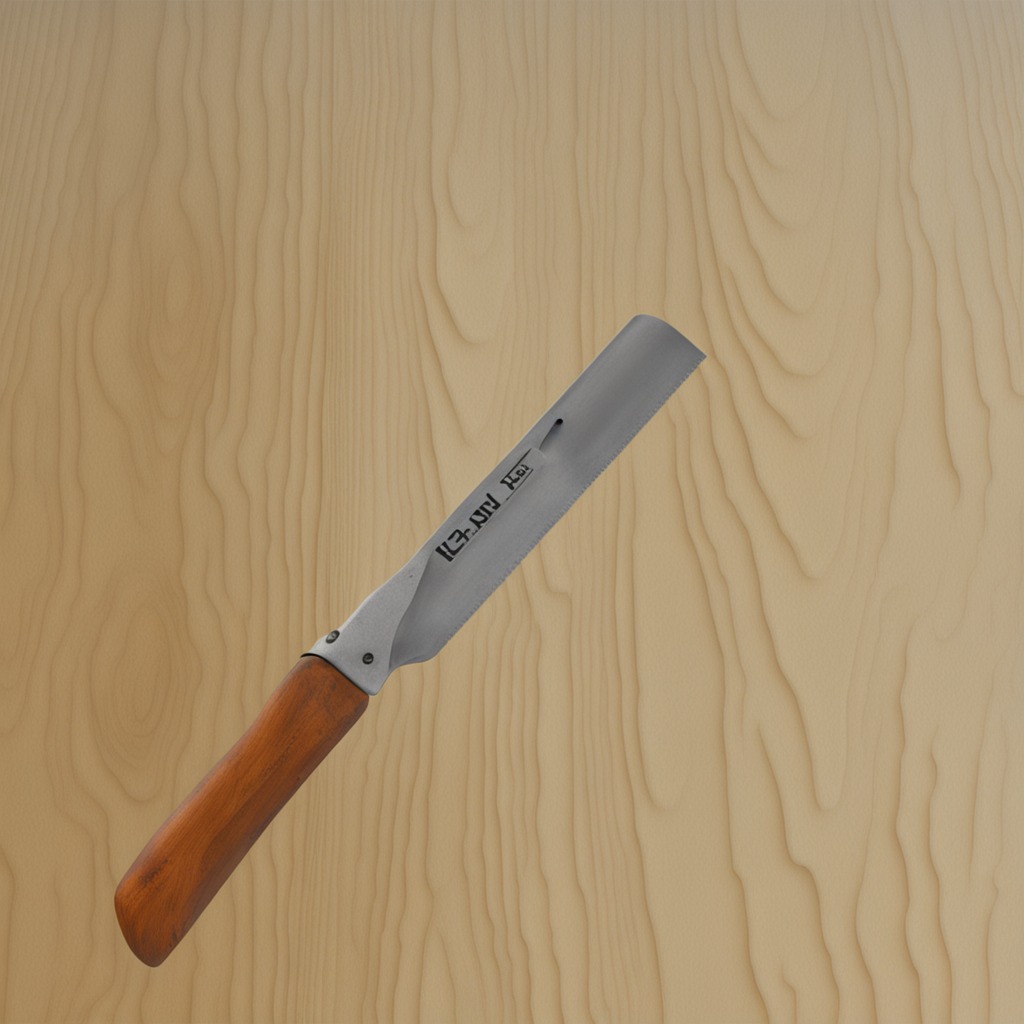
A handheld metal saw is lying on a plywood surface in a paint workshop lit by afternoon window light.